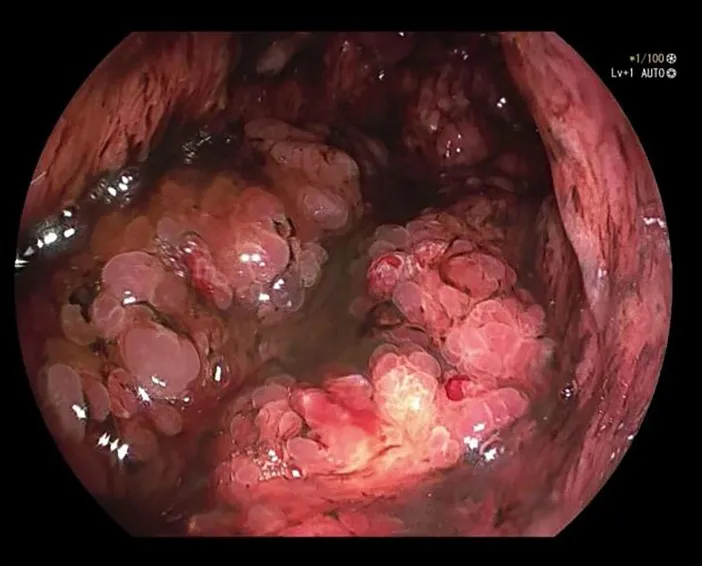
Gastric body.
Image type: endoscopy (gi_endoscopy)